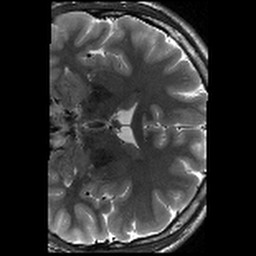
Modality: T2w
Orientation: coronal
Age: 25
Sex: male
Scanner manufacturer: siemens
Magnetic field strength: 3 T
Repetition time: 8.02 s
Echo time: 0.08 s